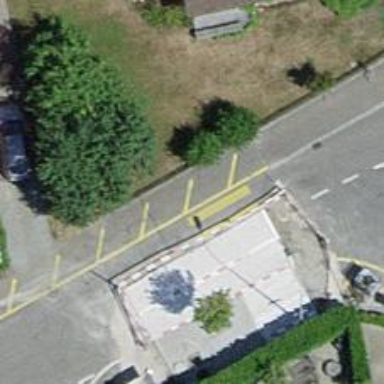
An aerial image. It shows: Sidewalk along the footway.